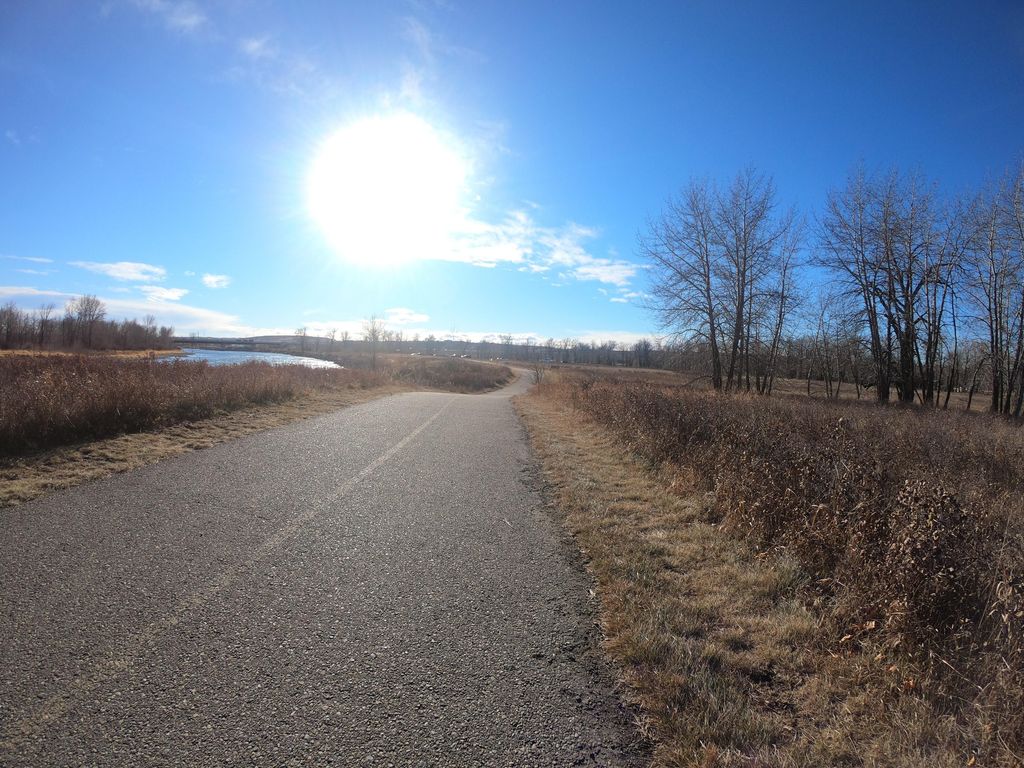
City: calgary